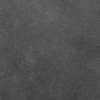
Atmospheric dust classification: dusty